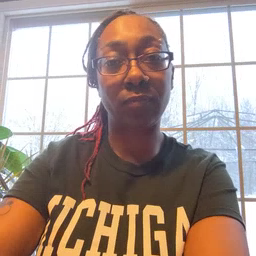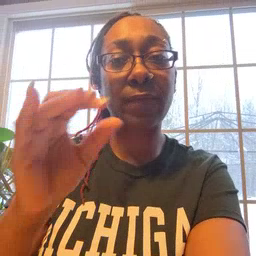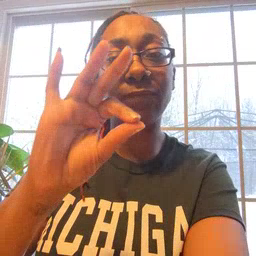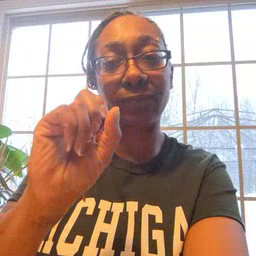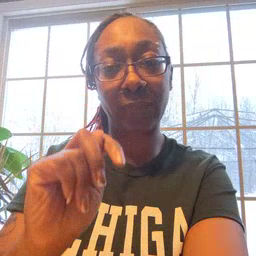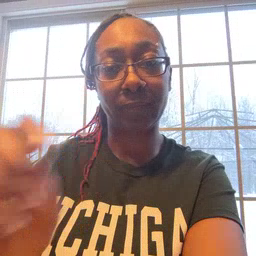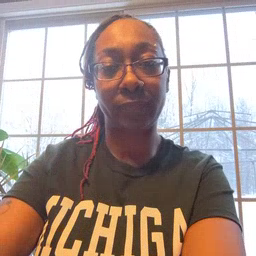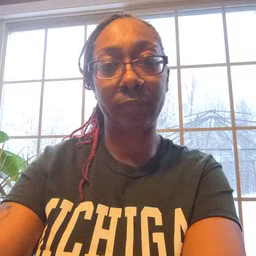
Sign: feet